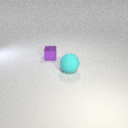
small purple metal cube behind large cyan rubber sphere